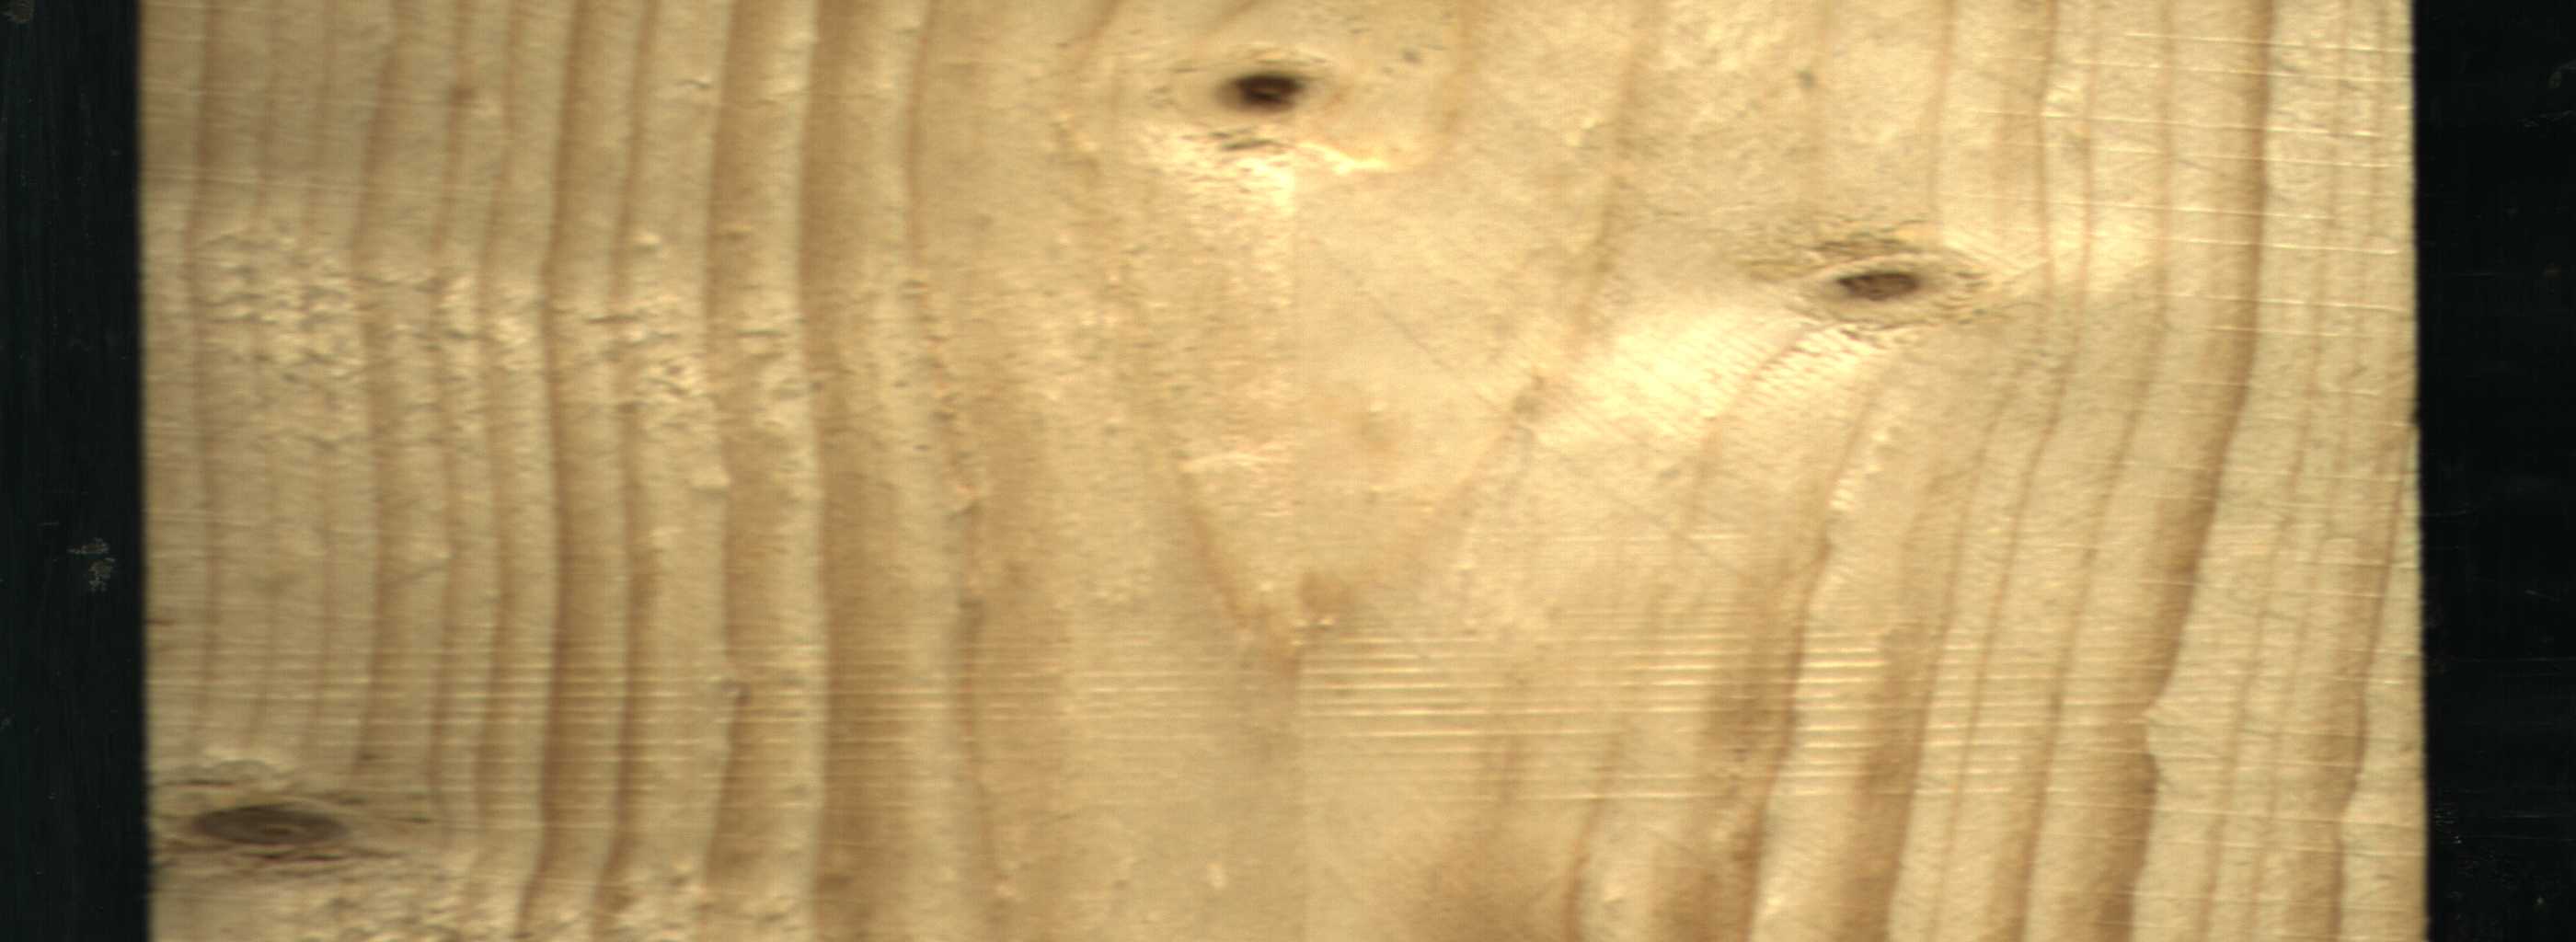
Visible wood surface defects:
Dead_Knot
Live_Knot
Live_Knot